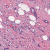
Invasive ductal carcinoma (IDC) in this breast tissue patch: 1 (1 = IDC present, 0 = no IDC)